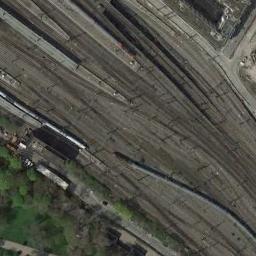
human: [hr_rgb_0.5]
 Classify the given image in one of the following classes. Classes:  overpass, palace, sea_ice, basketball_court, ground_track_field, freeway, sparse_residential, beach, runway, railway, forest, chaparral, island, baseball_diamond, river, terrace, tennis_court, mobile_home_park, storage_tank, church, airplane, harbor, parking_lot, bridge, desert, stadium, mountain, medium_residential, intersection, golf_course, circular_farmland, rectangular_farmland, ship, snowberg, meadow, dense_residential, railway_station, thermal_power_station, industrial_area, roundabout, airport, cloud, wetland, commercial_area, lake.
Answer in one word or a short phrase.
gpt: railway